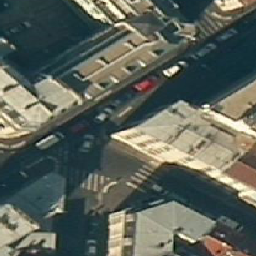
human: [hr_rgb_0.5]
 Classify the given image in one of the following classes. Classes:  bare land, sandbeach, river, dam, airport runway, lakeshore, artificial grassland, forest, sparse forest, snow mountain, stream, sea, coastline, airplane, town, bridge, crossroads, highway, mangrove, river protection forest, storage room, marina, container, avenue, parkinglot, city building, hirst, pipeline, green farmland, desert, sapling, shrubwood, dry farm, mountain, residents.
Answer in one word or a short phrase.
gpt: city building